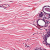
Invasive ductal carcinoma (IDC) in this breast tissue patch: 0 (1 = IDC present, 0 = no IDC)